Question: How to insert a new row widget layout, when I click a button of 'self.normal_replace_btn'?
'''
import pandas as pd
import sys
from PyQt5.QtWidgets import *
from PyQt5.QtCore import *
class Form(QDialog):
def __init__(self, parent=None):
super().__init__(parent)
self.normal_replace_btn = QPushButton('Add normal replace function')
self.Add_btn_layout = QHBoxLayout()
self.Add_btn_layout.addWidget(self.normal_replace_btn)
self.normal_replace_btn.clicked.connect(self.insert_normal_textbox)
self.confirm_btn = QPushButton('Confirm')
self.button_layout = QHBoxLayout()
self.button_layout.addWidget(self.confirm_btn, alignment=Qt.AlignRight)
self.layout = QVBoxLayout()
self.layout.addLayout(self.Add_btn_layout)
self.layout.addLayout(self.insert_normal_textbox())
self.layout.addLayout(self.button_layout)
self.setLayout(self.layout)
self.confirm_btn.clicked.connect(self.filter_data)
def insert_normal_textbox(self):
self.from_textBox = QLineEdit()
row_1 = QLabel('To: ')
self.to_textBox = QLineEdit()
self.grid = QGridLayout()
self.grid.addWidget(self.from_textBox, 0, 0)
self.grid.addWidget(row_1, 0, 1)
self.grid.addWidget(self.to_textBox, 0, 2)
app = QApplication(sys.argv)
form = Form()
form.show()
sys.exit(app.exec_())
'''
below is the image for explain more detail about my question and the result

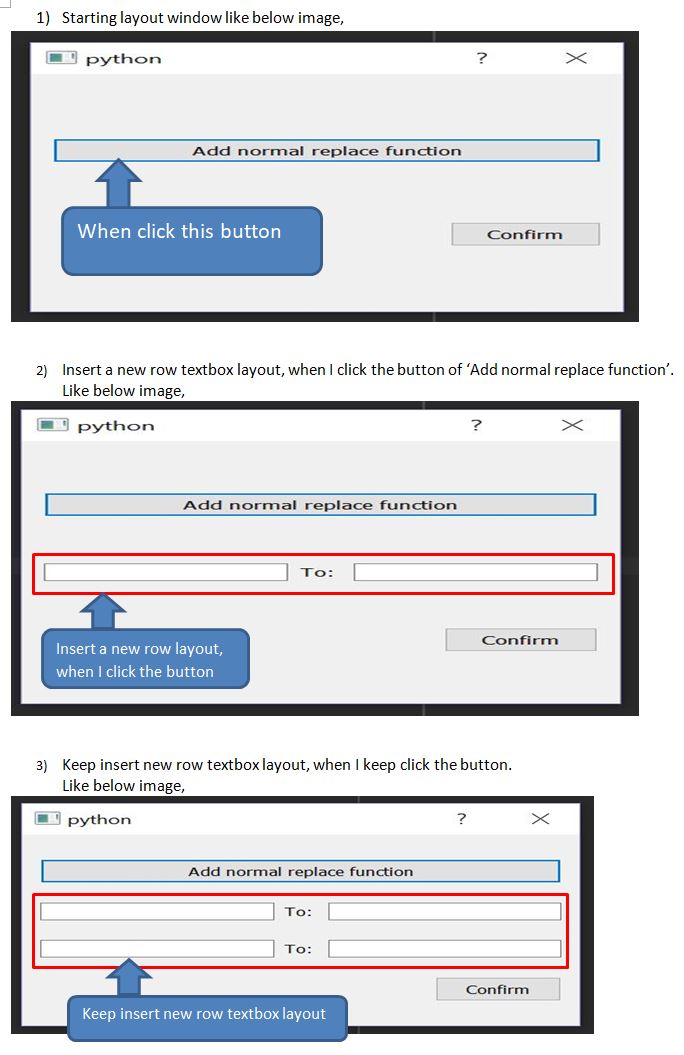
Answer: Try it:
'''
import pandas as pd
import sys
from PyQt5.QtWidgets import *
from PyQt5.QtCore import *
class Form(QDialog):
def __init__(self, parent=None):
super().__init__(parent)
self.normal_replace_btn = QPushButton('Add normal replace function')
self.Add_btn_layout = QHBoxLayout()
self.Add_btn_layout.addWidget(self.normal_replace_btn)
self.normal_replace_btn.clicked.connect(self.insert_normal_textbox)
self.confirm_btn = QPushButton('Confirm')
self.button_layout = QHBoxLayout()
self.button_layout.addWidget(self.confirm_btn, alignment=Qt.AlignRight)
self.layout = QVBoxLayout()
self.layout.addLayout(self.Add_btn_layout)
# self.layout.addLayout(self.insert_normal_textbox()) # ---
self.layout.addLayout(self.button_layout)
self.setLayout(self.layout)
self.confirm_btn.clicked.connect(self.filter_data)
def insert_normal_textbox(self):
self.from_textBox = QLineEdit()
row_1 = QLabel('To: ')
self.to_textBox = QLineEdit()
self.grid = QGridLayout()
self.grid.addWidget(self.from_textBox, 0, 0)
self.grid.addWidget(row_1, 0, 1)
self.grid.addWidget(self.to_textBox, 0, 2)
self.layout.addLayout(self.grid) # +++
def filter_data(self): # +++
print("def filter_data(self):")
app = QApplication(sys.argv)
form = Form()
form.show()
sys.exit(app.exec_())
'''
<URL>
---
Example two:
'''
import sys
from PyQt5.QtWidgets import *
from PyQt5.QtCore import *
class Form(QDialog):
def __init__(self, parent=None):
super().__init__(parent)
self.normal_replace_btn = QPushButton('Add normal replace function')
self.Add_btn_layout = QHBoxLayout()
self.Add_btn_layout.addWidget(self.normal_replace_btn)
self.normal_replace_btn.clicked.connect(self.insert_normal_textbox)
self.confirm_btn = QPushButton('Confirm')
self.button_layout = QHBoxLayout()
self.button_layout.addWidget(self.confirm_btn, alignment=Qt.AlignRight)
self.layout = QVBoxLayout()
self.layout.addLayout(self.Add_btn_layout)
self.layout.addLayout(self.button_layout)
self.setLayout(self.layout)
self.confirm_btn.clicked.connect(self.filter_data)
def insert_normal_textbox(self):
self.from_textBox = QLineEdit()
row_1 = QLabel('To: ')
self.to_textBox = QLineEdit()
self.grid = QGridLayout()
self.grid.addWidget(self.from_textBox, 0, 0)
self.grid.addWidget(row_1, 0, 1)
self.grid.addWidget(self.to_textBox, 0, 2)
self.layout.addLayout(self.grid)
self.printLineEdit() # +++
def printLineEdit(self): # +++
print("
layoutSount: {}
".format(self.layout.count()))
layoutShildrens = self.layout.children()
print("layoutShildrens: {}
".format(layoutShildrens))
for i, child in enumerate(layoutShildrens[2:]):
print(" line {}: --> {} ; {} ; {}"
"".format(i+1,
child.itemAt(0).widget().text(),
child.itemAt(1).widget().text(),
child.itemAt(2).widget().text()
)
)
def filter_data(self):
print("
def filter_data(self):
")
app = QApplication(sys.argv)
form = Form()
form.show()
sys.exit(app.exec_())
'''
<URL>